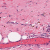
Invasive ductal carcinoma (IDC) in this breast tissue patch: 0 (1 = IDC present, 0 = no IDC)